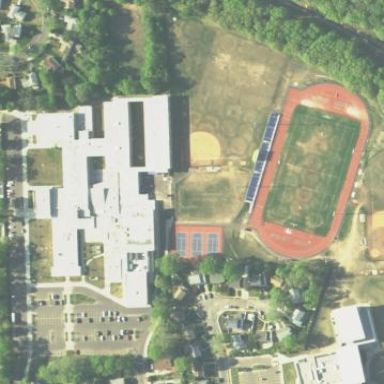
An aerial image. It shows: School.